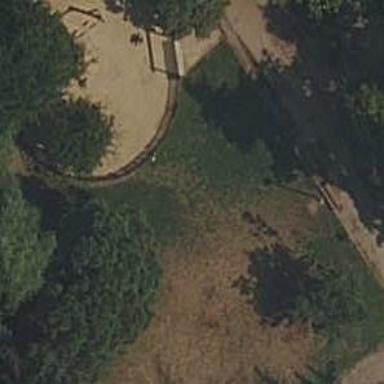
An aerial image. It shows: Playground area for leisure land.